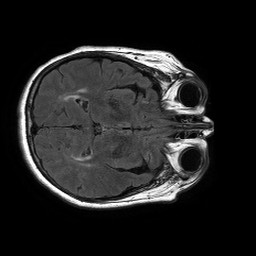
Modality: FLAIR
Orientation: axial
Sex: female
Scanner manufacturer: philips
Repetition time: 11 s
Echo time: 0.125 s